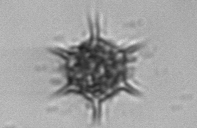
Label: Dictyocha